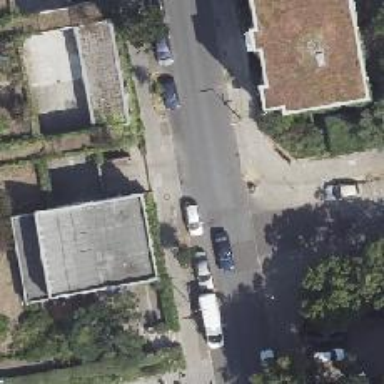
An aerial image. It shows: Parking lane barrier.